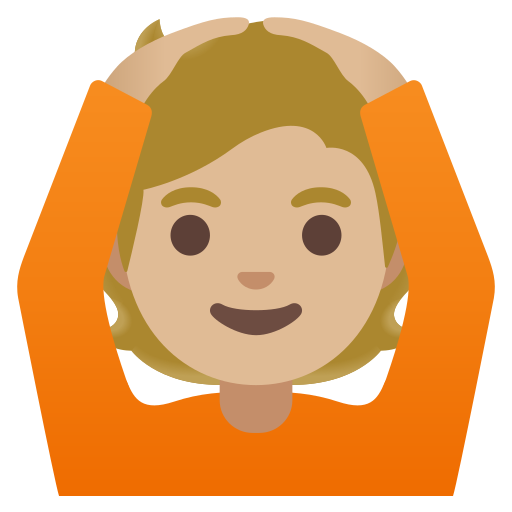
Emoji: 🙆🏼